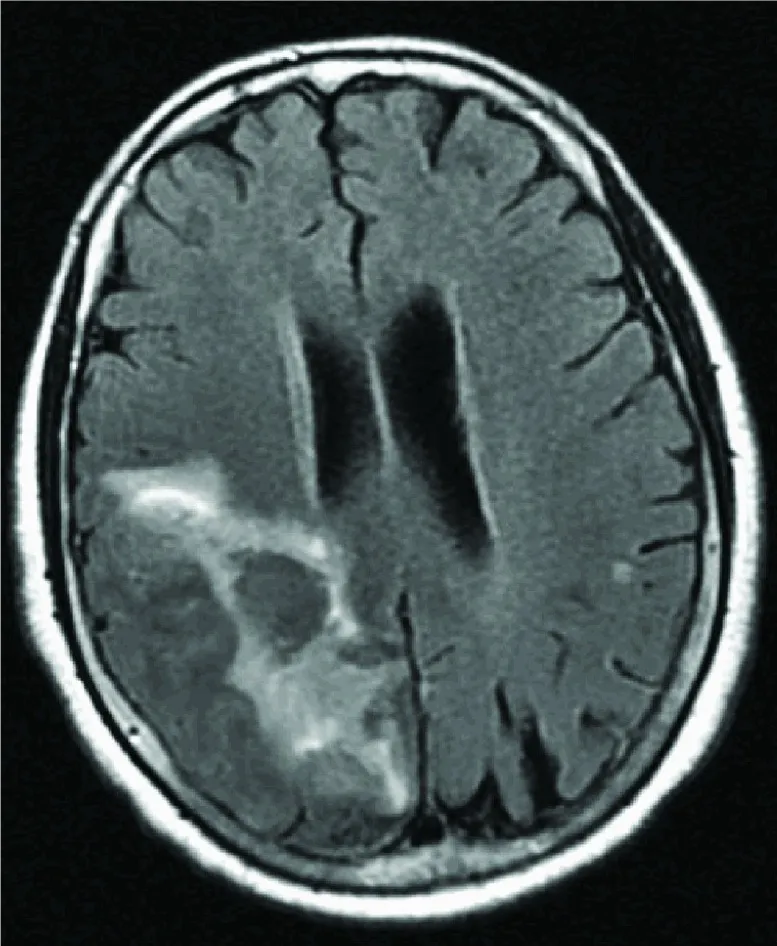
MRI-T2 Flair showing hyperintensity extending from posterior frontal, parietal causing mass effect compressing the midline and posterior corpus callosum.
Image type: radiology (mri)